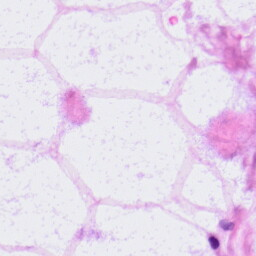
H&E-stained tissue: LymphNode